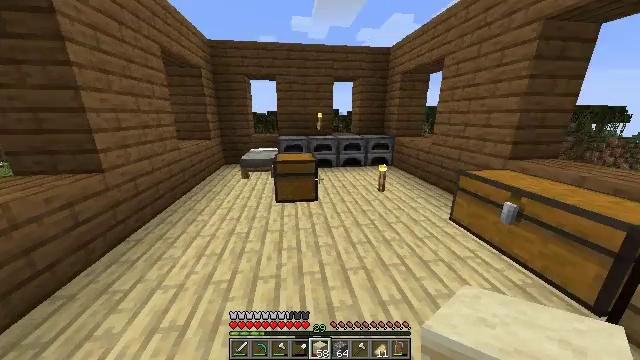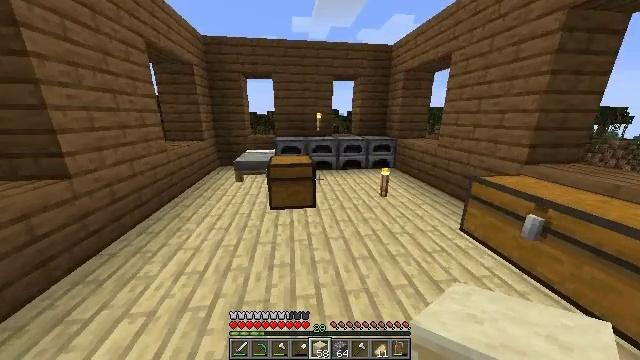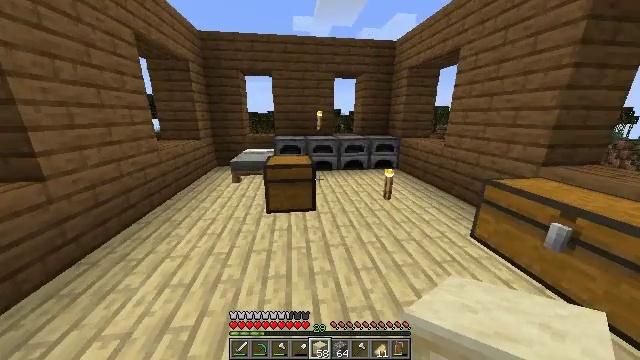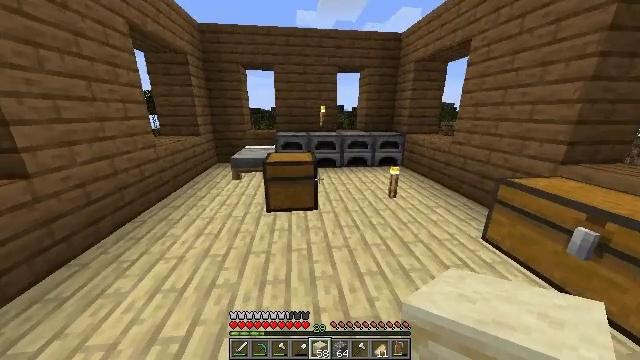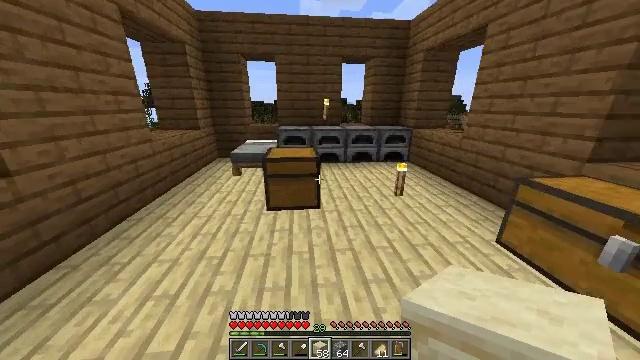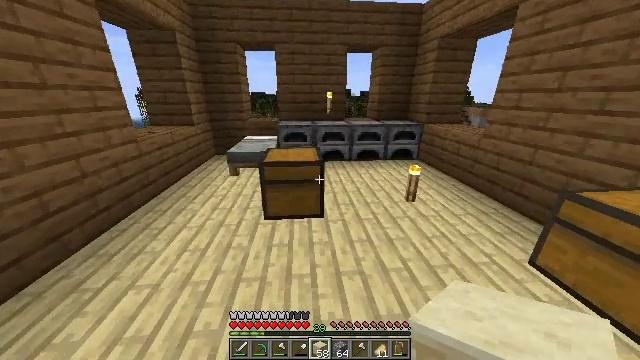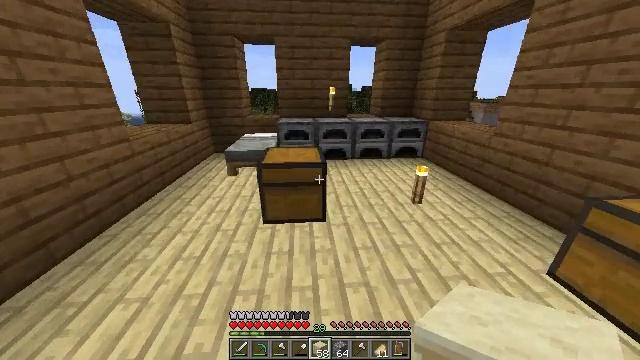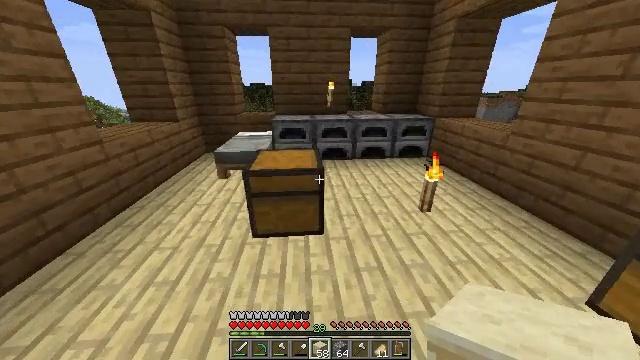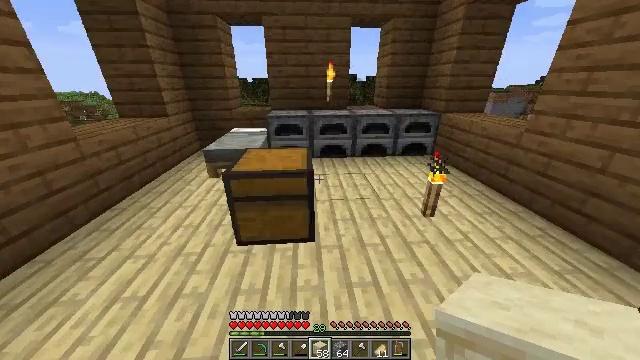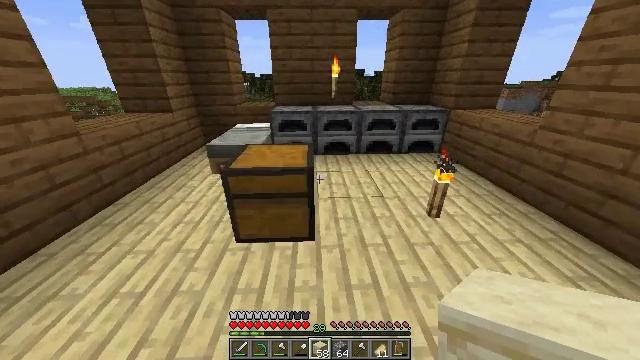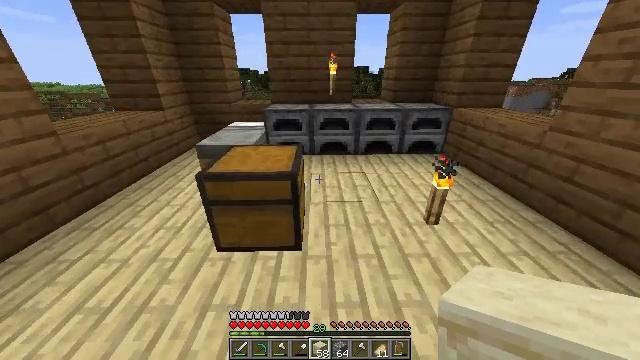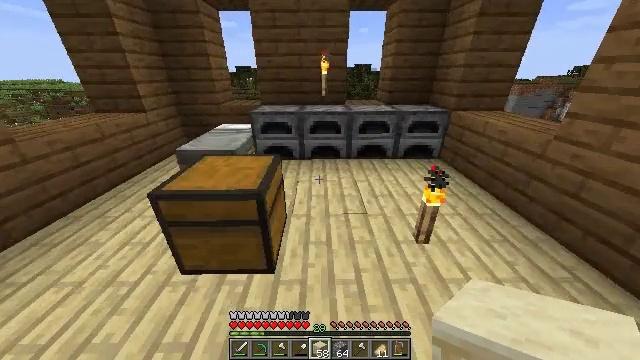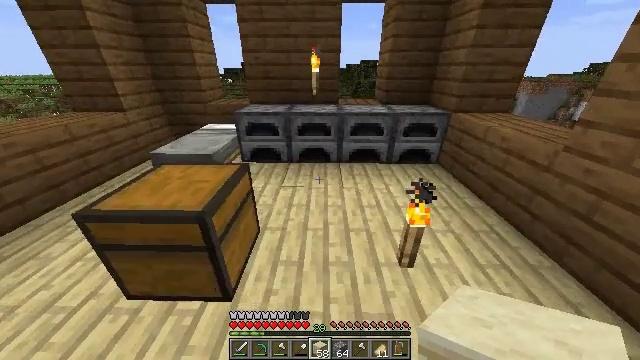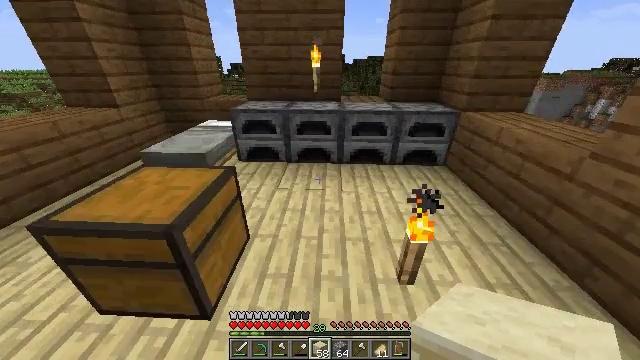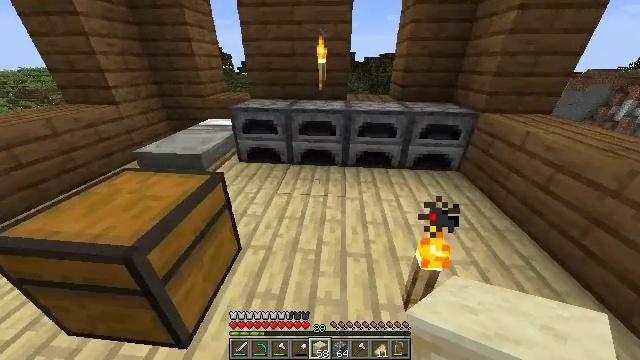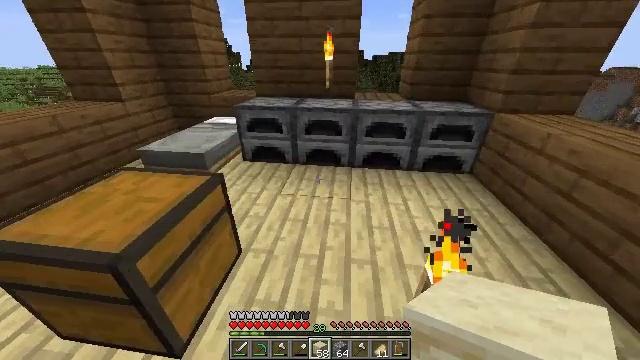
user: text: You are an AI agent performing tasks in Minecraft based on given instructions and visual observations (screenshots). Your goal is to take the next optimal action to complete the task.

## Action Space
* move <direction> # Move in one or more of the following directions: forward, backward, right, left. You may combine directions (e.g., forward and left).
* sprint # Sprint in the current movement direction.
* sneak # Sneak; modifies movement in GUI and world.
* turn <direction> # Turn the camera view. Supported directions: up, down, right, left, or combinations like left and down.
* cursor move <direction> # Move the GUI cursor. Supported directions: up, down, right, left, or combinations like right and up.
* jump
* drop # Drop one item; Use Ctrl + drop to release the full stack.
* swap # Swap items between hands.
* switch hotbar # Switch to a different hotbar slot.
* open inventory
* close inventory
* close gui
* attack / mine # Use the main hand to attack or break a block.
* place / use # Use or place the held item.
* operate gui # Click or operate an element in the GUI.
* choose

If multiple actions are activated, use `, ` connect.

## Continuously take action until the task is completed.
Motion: motion action
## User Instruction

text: Craft sandstone slab from sandstone in the crafting table.
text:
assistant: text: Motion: move forward, sprint
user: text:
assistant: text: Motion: move forward, sprint
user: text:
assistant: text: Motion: move forward, sprint, turn down
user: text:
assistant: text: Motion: move forward, sprint, turn down
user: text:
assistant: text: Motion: move forward, sprint, turn down
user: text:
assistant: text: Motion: move forward, sprint, turn down
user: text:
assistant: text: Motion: move forward and move right, sprint, turn down
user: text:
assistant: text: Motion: move forward and move right, sprint, turn left and down
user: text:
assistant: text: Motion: move forward and move right, sprint, turn left and down
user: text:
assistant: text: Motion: move forward and move right, sprint, turn left
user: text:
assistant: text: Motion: move forward and move right, sprint
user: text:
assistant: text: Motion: move forward and move right, sprint, turn left
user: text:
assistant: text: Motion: move forward, sprint, turn left and down
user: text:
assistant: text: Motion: move forward, sprint, turn left
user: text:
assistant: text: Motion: move forward, sprint, turn left
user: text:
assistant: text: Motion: move forward, sprint, turn left
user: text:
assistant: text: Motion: move forward, sprint, turn left
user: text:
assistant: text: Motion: move forward, sprint, turn left
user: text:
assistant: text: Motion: move forward, sprint, turn left
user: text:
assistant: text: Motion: move forward, sprint, turn left
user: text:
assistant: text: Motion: move forward, sprint, turn left
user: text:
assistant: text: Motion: move forward, sprint, turn left
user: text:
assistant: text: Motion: use / place
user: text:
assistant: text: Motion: use / place
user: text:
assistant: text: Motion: no_op
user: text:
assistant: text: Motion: no_op
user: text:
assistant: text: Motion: no_op
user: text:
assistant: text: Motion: no_op
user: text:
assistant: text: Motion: no_op
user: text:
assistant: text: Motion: no_op